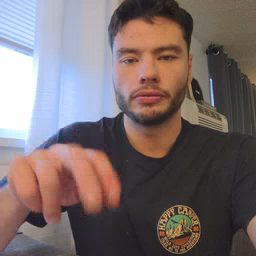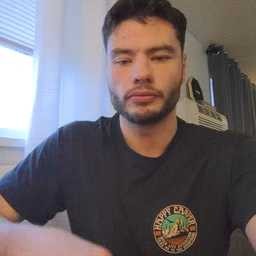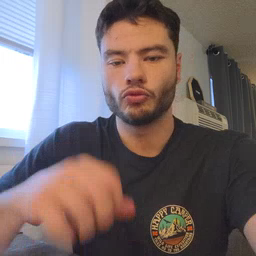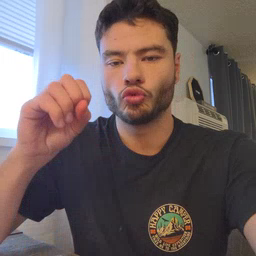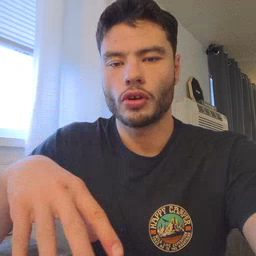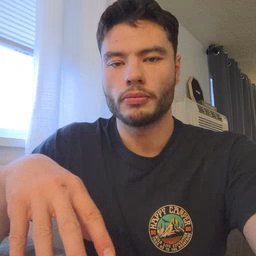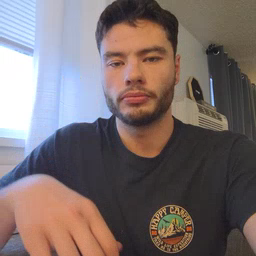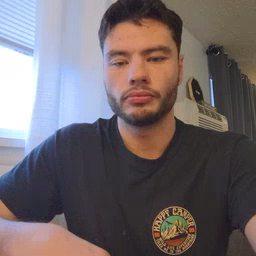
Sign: drop